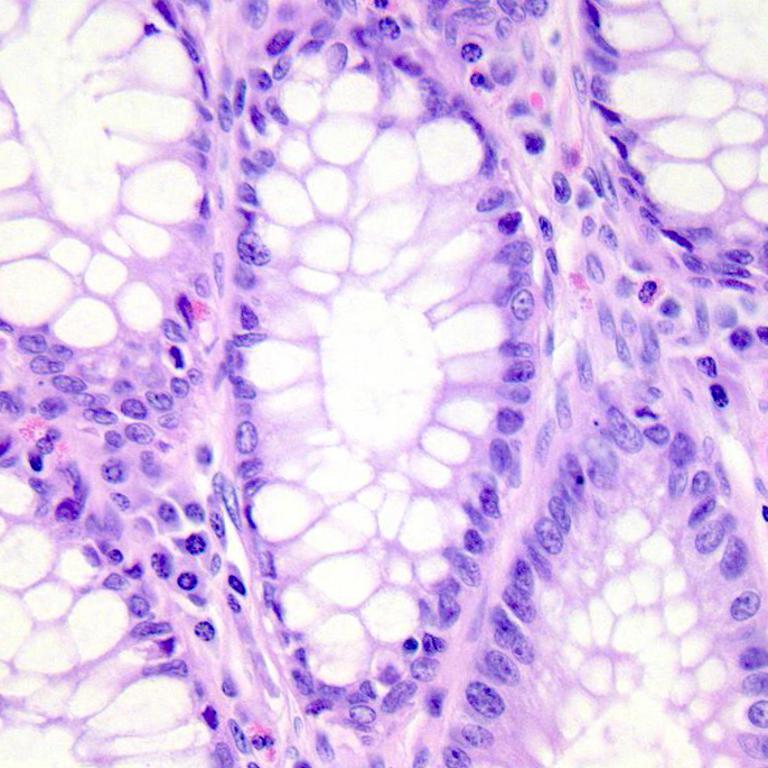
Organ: colon
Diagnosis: benign